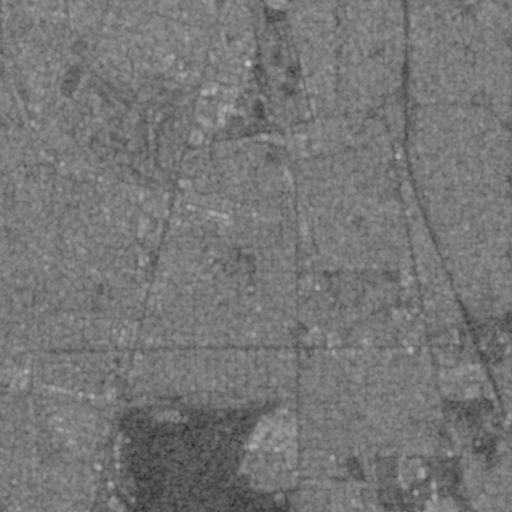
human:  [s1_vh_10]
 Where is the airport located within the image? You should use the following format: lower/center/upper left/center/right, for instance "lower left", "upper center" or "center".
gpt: The airport is located in the lower left of the image.
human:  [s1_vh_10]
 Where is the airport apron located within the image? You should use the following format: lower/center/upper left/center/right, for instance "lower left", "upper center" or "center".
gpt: The airport apron is located in the lower left of the image.
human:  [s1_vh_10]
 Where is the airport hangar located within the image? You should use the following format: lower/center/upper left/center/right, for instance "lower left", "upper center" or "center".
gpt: The airport hangar is located in the lower center of the image.
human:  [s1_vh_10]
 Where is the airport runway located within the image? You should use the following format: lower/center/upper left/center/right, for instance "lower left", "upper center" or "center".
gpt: The airport runway is located in the lower left of the image.
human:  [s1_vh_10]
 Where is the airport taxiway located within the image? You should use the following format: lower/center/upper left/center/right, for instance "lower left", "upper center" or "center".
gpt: The airport taxiway is located in the lower left of the image.
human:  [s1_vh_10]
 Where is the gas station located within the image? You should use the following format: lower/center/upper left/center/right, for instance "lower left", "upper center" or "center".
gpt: The gas station is located in the upper left of the image.
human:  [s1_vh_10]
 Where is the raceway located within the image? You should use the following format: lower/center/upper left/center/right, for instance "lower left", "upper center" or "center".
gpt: The raceway is located in the upper left of the image.
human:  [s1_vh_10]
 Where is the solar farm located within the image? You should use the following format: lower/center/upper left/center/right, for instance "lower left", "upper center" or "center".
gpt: The solar farm is located in the lower right of the image.
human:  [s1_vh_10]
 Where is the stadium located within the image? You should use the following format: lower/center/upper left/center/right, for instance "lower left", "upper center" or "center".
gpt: The stadium is located in the upper center of the image.
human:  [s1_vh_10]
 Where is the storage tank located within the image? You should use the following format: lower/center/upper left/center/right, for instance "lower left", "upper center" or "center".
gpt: The storage tank is located in the upper left of the image.
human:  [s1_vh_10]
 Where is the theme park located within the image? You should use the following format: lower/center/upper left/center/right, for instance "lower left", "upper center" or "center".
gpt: The theme park is located in the upper left of the image.
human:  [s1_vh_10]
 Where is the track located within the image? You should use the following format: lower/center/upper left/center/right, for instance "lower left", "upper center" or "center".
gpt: The track is located in the upper center of the image.
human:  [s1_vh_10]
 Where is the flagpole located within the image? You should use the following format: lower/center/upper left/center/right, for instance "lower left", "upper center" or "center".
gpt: The flagpole is located in the upper right of the image.
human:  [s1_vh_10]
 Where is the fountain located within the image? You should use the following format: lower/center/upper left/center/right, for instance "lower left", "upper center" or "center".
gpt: The fountain is located in the upper left of the image.
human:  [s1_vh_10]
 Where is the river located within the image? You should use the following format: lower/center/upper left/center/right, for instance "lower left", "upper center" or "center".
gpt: The river is located in the left of the image.
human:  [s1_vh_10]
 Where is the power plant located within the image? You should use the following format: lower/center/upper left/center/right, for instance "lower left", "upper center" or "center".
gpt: There is no power plant in the image.

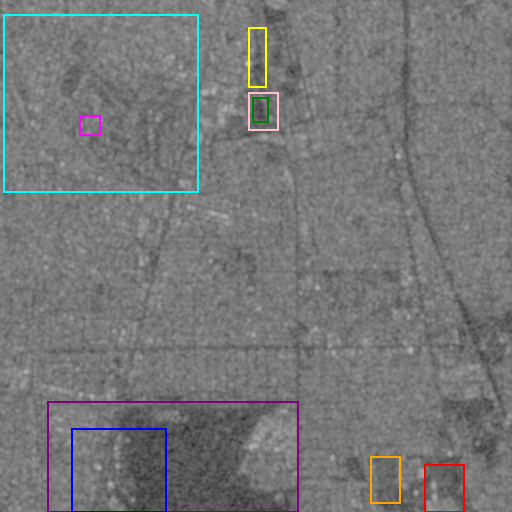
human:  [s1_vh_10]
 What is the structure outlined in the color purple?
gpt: The structure outlined in purple is an airport.
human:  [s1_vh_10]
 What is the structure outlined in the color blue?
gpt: The structure outlined in blue is an airport apron.
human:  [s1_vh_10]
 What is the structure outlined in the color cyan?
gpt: The structure outlined in cyan is a park.
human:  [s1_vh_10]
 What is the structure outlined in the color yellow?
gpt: The structure outlined in yellow is a parking lot.
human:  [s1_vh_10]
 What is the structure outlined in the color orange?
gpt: The structure outlined in orange is a solar farm.
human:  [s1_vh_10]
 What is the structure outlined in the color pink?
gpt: The structure outlined in pink is a stadium.
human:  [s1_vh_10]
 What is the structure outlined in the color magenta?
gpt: The structure outlined in magenta is a theme park.
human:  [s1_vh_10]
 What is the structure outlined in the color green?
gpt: The structure outlined in green is a track.
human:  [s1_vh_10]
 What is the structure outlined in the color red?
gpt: The structure outlined in red is a building.